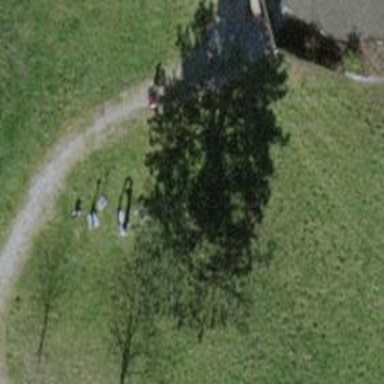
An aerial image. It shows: Needle-leaved tree in natural setting.